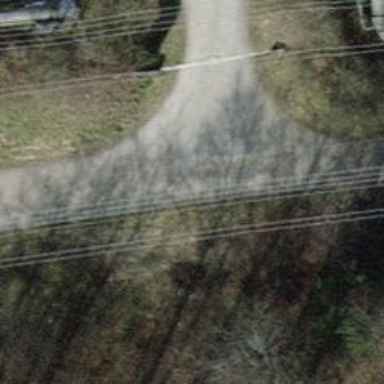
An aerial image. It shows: Pebblestone track with grade3 tracktype.